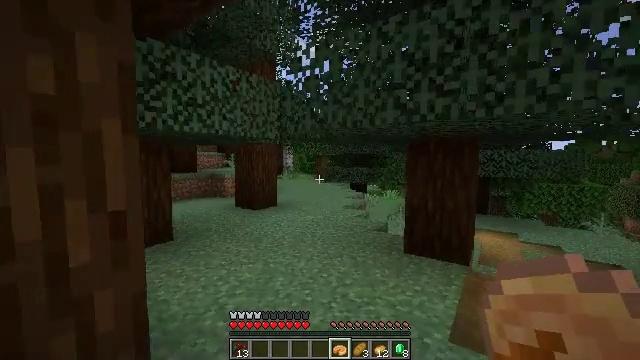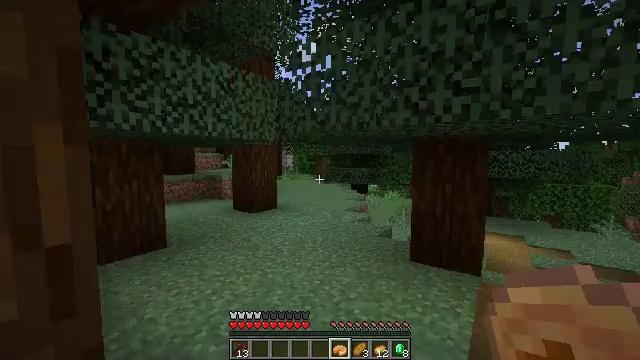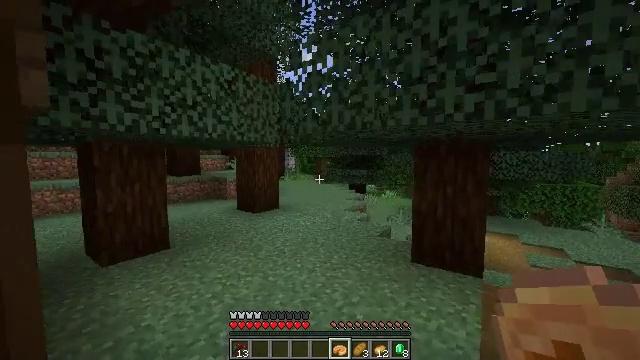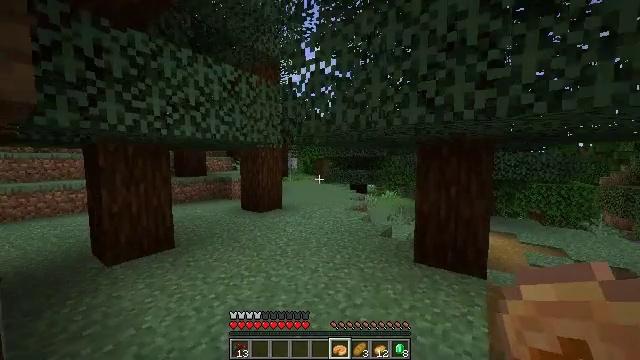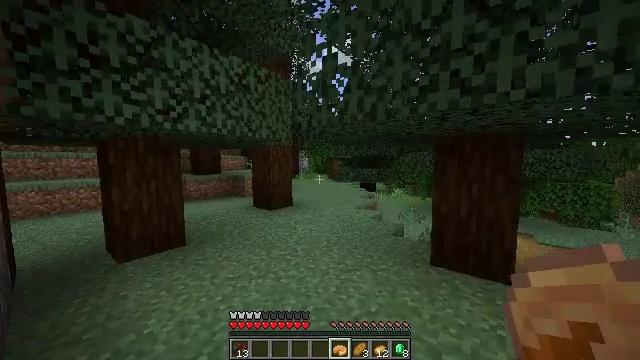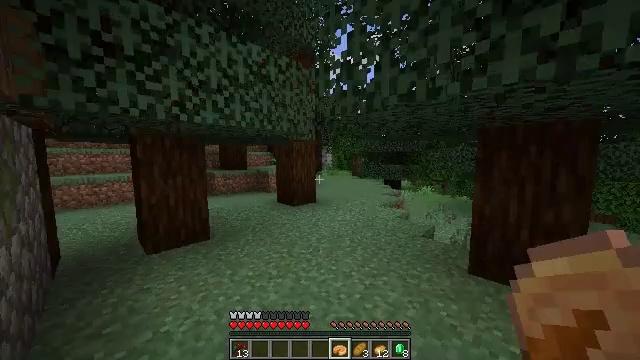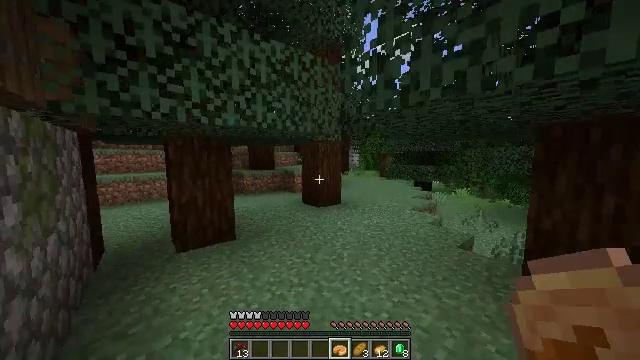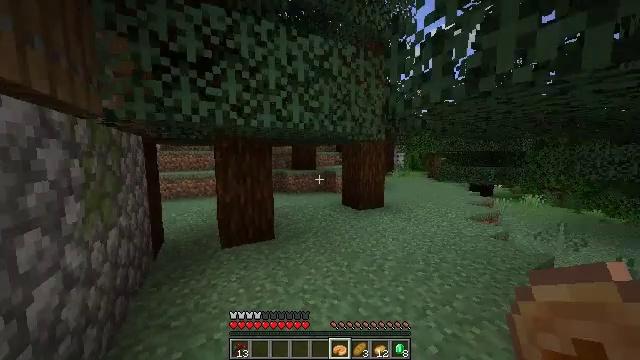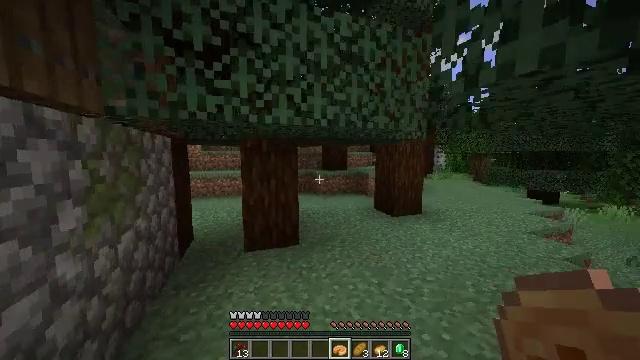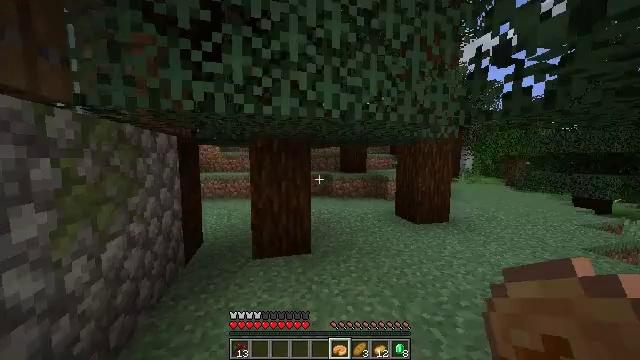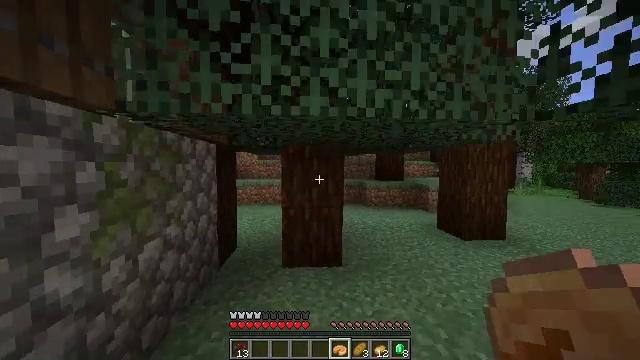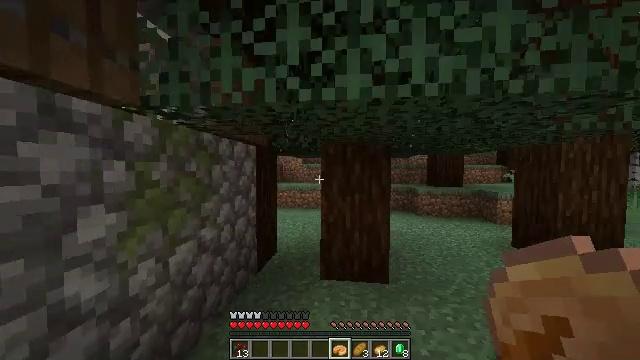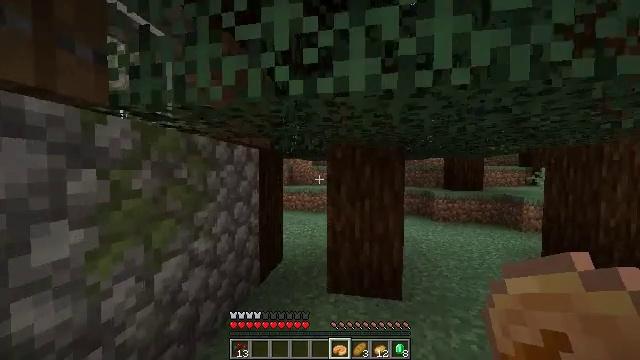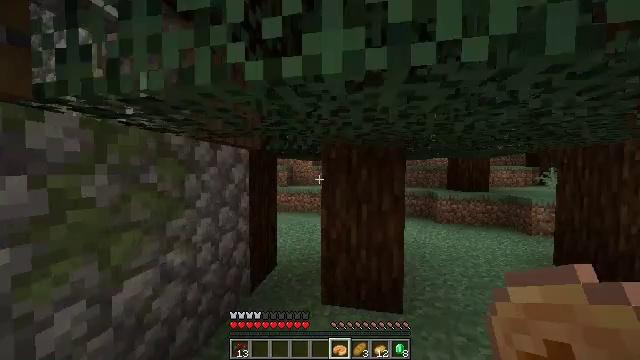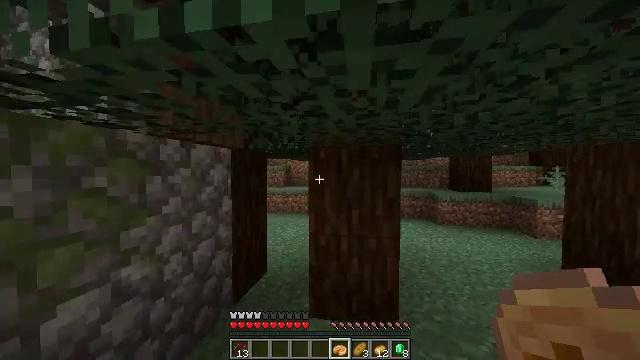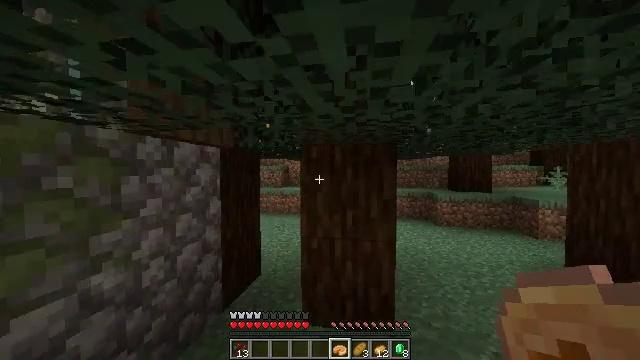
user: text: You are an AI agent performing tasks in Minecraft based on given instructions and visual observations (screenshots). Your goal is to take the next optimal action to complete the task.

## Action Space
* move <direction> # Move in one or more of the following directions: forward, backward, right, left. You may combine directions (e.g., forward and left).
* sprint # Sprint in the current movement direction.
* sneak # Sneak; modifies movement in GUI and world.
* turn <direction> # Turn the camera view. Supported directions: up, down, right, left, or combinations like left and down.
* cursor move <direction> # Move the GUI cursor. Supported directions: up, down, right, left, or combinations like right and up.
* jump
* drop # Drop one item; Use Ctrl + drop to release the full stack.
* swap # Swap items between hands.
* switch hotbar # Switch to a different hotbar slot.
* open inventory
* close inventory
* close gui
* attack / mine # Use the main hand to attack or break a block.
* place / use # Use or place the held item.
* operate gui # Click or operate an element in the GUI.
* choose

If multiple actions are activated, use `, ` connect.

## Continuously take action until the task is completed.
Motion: motion action
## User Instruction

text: Gather the purple carpet by attacking it.
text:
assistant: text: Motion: move forward, sprint
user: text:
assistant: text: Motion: move forward, sprint
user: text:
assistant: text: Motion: move forward, sprint
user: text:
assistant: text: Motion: move forward, sprint, turn left
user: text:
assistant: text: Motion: move forward, sprint, turn left
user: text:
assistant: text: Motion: move forward, sprint, turn left
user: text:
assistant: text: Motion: move forward, sprint, turn left
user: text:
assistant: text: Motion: move forward, sprint, turn left
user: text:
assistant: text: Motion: move forward, sprint, turn left
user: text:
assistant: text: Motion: move forward, turn left and up
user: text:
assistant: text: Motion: move forward, turn left and up
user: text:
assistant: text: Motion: move forward and move right, turn left
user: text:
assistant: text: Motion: move forward and move right
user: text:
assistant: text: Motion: move forward and move right
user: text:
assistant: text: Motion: move forward and move right
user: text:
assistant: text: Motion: move forward and move right
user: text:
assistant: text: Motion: move forward and move right
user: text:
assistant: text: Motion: move forward and move right
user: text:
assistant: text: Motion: move forward and move right
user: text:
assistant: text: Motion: move forward and move right
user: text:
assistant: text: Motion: move forward
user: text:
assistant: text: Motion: move forward
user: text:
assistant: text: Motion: move forward
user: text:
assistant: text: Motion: move forward
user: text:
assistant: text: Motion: move forward and move right
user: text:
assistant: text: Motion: move forward and move right, turn left
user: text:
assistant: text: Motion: move forward and move right, turn left and up
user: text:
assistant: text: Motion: move forward and move right, turn left and up
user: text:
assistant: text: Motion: move forward
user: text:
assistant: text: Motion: move forward, turn left and up